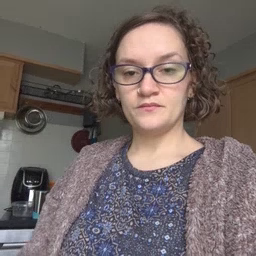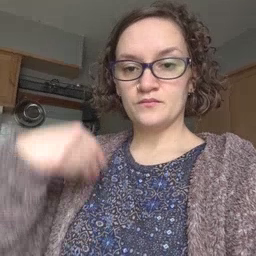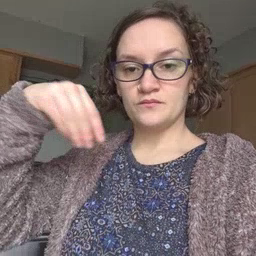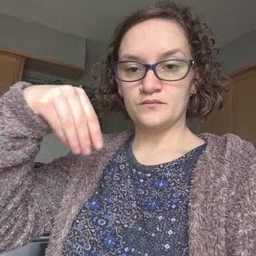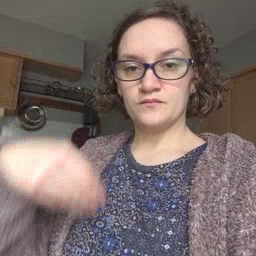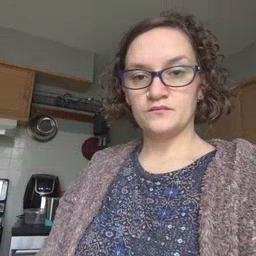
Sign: store